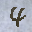
Label: 4